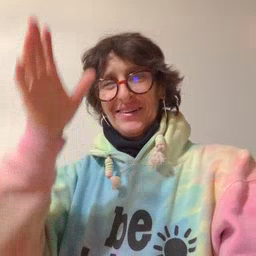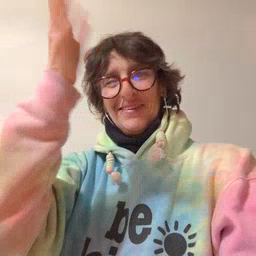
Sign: grandpa